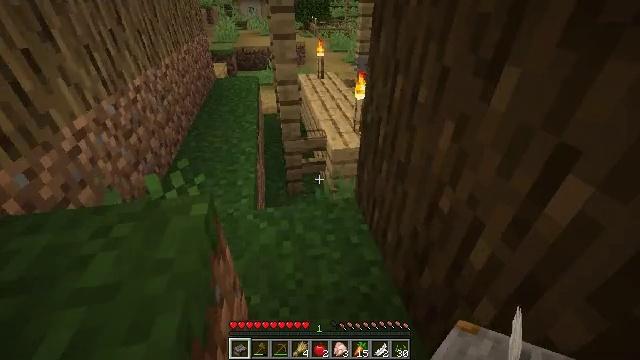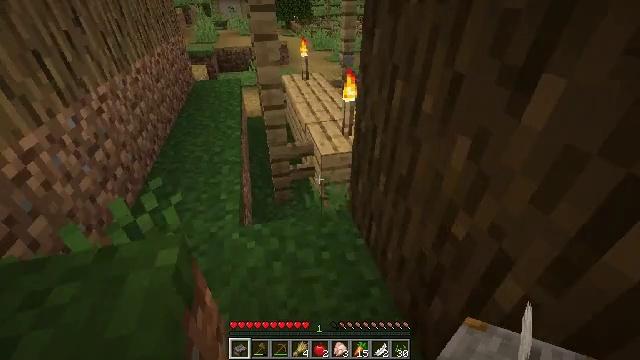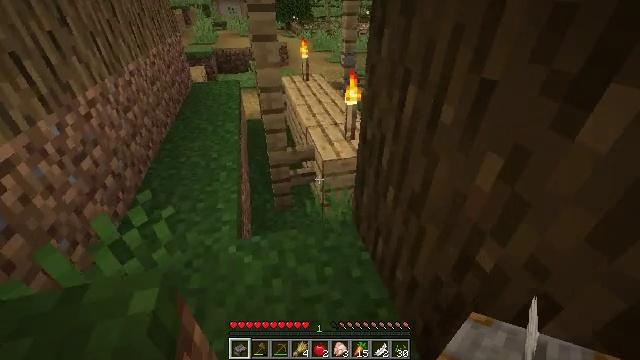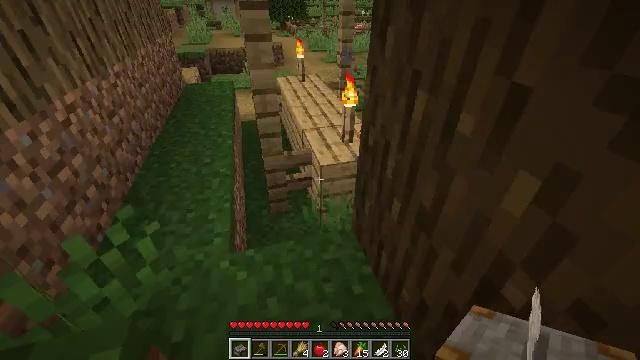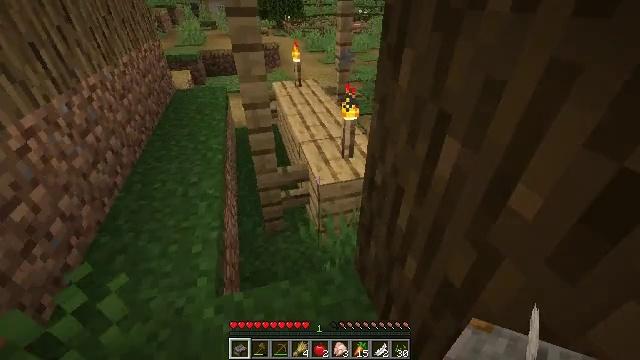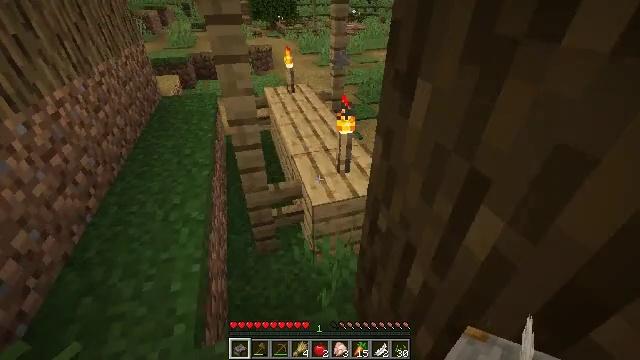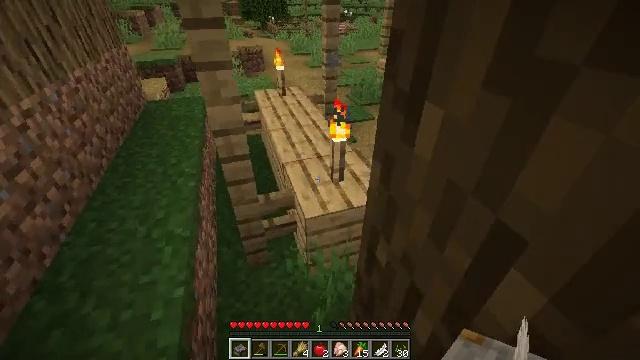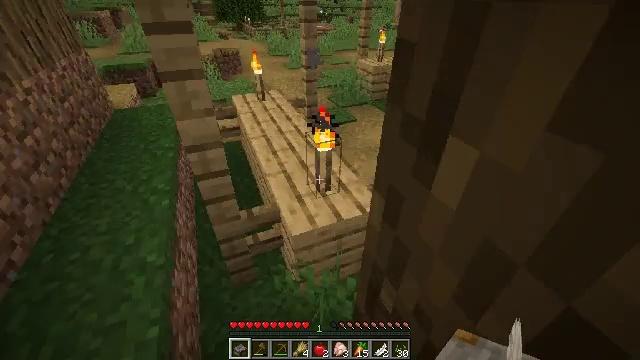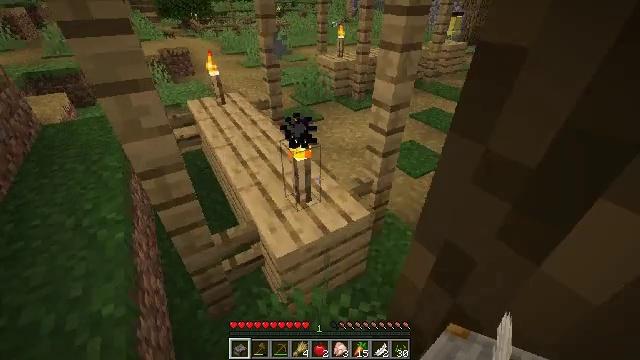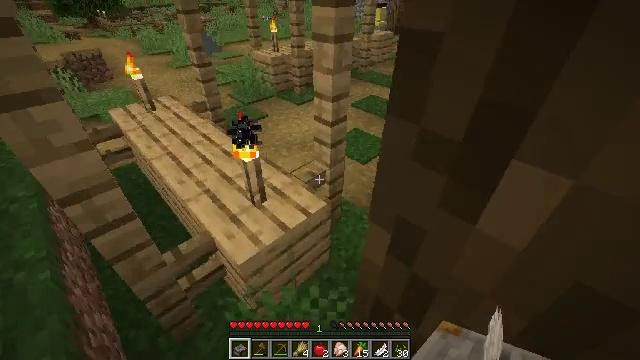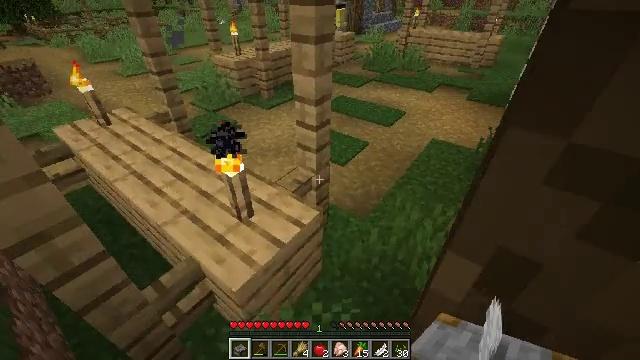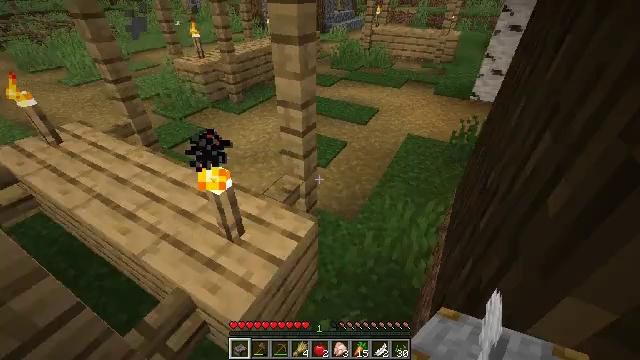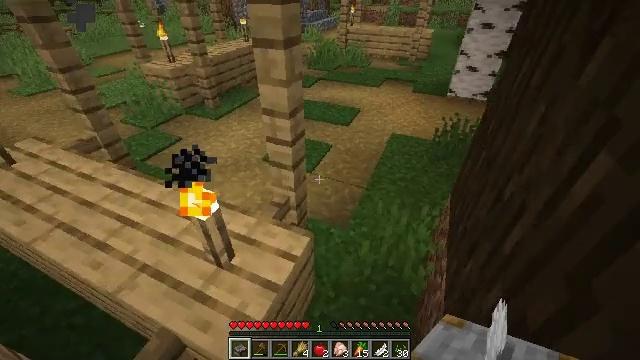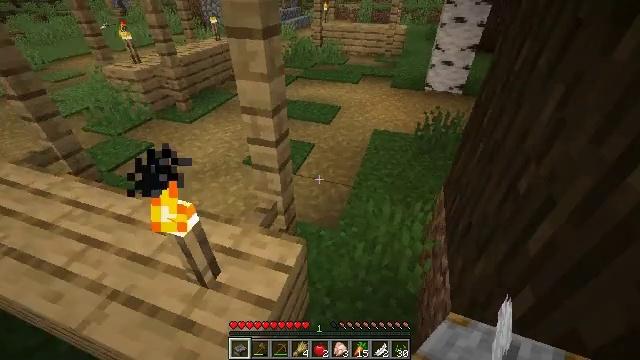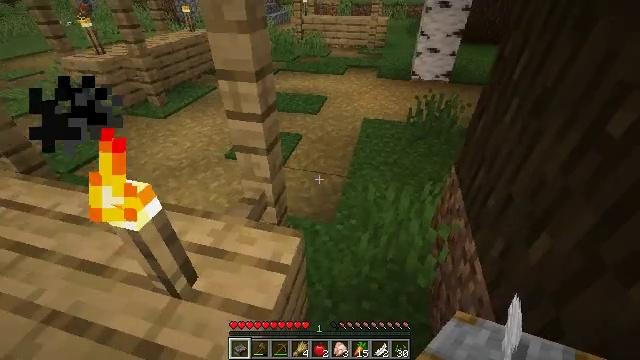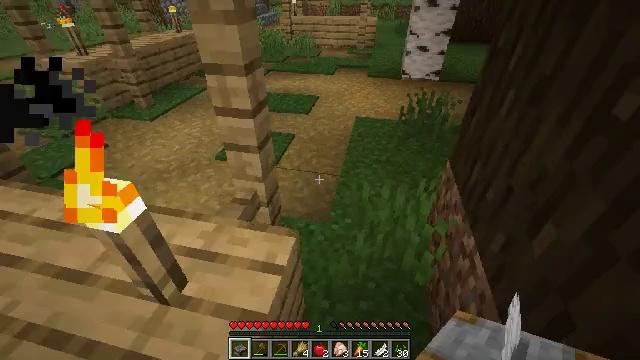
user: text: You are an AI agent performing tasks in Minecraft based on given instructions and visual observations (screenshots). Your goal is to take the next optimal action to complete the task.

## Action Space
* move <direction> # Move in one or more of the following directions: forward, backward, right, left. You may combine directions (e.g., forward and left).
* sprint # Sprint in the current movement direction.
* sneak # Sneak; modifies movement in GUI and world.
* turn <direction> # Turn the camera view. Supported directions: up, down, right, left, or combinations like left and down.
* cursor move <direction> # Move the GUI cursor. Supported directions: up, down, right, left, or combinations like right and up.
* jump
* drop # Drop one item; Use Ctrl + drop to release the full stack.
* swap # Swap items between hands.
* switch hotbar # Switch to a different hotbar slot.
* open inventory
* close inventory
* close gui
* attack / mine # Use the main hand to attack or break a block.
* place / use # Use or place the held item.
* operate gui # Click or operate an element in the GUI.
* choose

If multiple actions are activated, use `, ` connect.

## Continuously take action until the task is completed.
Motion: motion action
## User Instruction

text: Gather some oak planks.
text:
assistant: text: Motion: move forward, turn right
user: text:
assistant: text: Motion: move forward
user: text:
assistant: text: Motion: move forward
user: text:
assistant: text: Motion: move forward
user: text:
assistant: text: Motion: move forward, turn right
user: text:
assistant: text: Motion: move forward, turn right
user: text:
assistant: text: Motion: move forward and move left, turn right
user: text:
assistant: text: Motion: move forward and move left, turn right
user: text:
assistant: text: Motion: move forward and move left, turn right and down
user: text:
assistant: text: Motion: move forward and move left, turn right
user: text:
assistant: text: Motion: move forward, turn right
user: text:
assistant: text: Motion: move forward, turn right
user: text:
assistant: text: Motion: move forward, turn right
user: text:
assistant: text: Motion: move forward, turn right
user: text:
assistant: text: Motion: move forward, turn right
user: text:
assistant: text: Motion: move forward
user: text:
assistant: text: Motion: move forward, turn right and up
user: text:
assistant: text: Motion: move forward, turn right and up
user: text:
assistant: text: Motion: move forward, turn right and up
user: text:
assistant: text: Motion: move forward, turn right and up
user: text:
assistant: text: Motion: move forward, turn right and up
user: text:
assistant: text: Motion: move forward, turn right and up
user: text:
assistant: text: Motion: move forward
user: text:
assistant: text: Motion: move forward, turn right
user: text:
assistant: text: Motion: move forward, turn right
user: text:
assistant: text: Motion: move forward, turn right and up
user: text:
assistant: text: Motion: move forward, turn right and up
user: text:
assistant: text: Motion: move forward, turn right and up
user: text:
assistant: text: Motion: move forward, turn right and up
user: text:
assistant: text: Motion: move forward